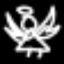
Label: angel